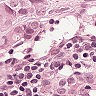
Metastatic tissue present: yes